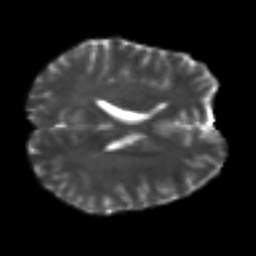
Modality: T2w
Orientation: axial
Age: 27
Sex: female
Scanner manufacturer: siemens
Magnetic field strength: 3 T
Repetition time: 7 s
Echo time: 0.0926 s